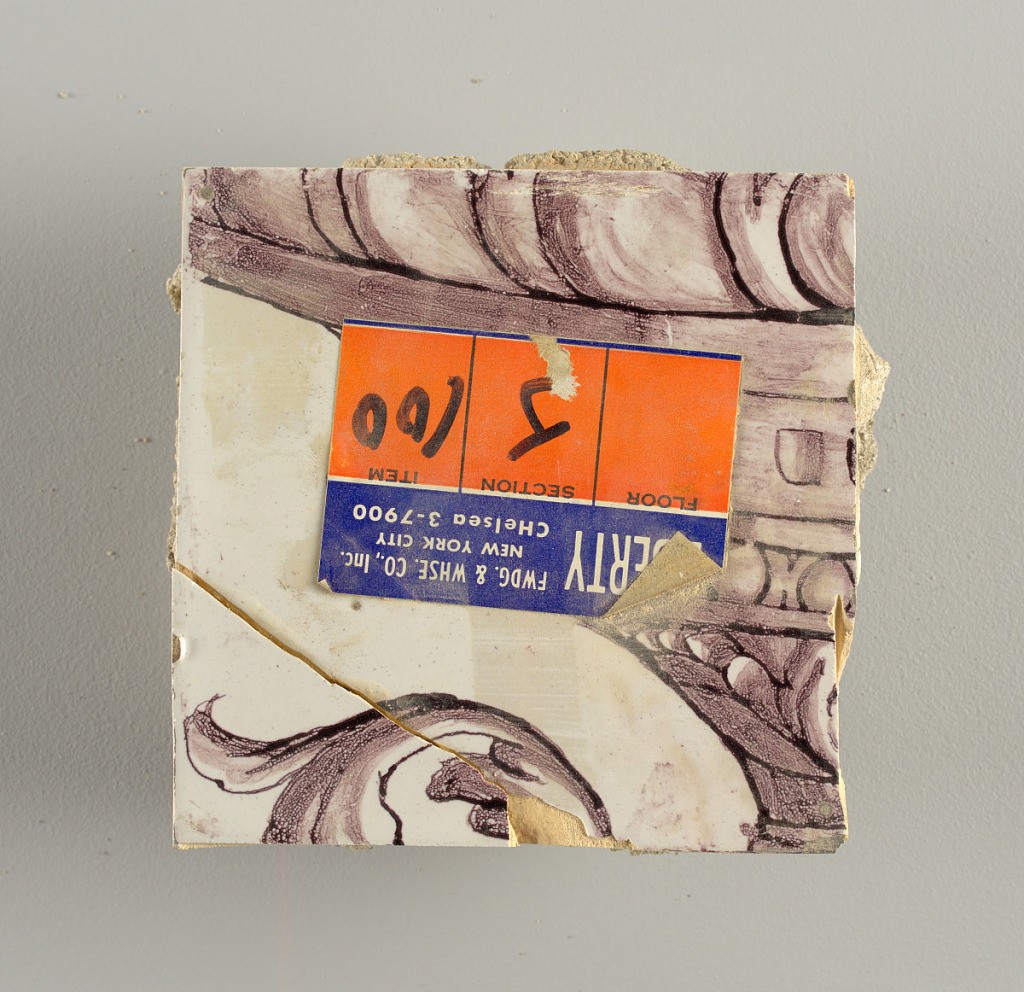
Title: Wall facing
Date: ca. 1725
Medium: tin-glazed earthenware, underglaze
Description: Two vertical rectangles, twenty-three tiles high.  A) Nine tiles wide at top; seven tiles wide at bottom.  B) Ten and one-half tiles wide.

Arabesque design of foliage.  A) with centered figure of Justice under a canopy.  B) with centered urn.